Interaction volume radius: 5 \u00c5
Interaction volume height: 10 \u00c5
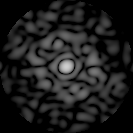
Disorder parameter: 0.9012